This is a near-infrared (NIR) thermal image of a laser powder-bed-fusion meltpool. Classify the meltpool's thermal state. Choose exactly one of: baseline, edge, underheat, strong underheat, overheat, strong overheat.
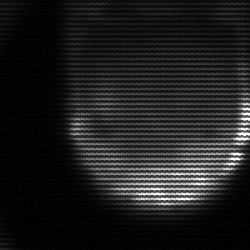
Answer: edge